Question: I'm trying to solve an equation using but the answer isn't what I expect.
Example:
'''
y2=A2*cos(2*pi*f2*t+phase2) we know A2=.4,f2=6.4951,t=1, trying to find **phase2**
y2=.4*cos(2*pi*6.4951+phase2)
'''
I tried to solve the in maxima but it got rid of the cos function
'''
kill(all);
A:A; phase:phase; solve(A*cos(2*pi*f*t+phase)=0,phase);
'''
The answer that came back was

I thought something like this was suppose to come back
'''
y2 = A2xcos(2pf2t + ph2) =
y2/A2 = cos(2pf2t + ph2) =
arccos(y2/A2) = 2pf2t + ph2 =
arccos(y2/A2) - 2pf2t = ph2
'''
so I could then plug in the vales
Any ideas how to get maxima to get the correct format?
PS: Yes I know I can do it by hand but I have thousands of equations like this and I plan on using octave arrays to call maxima to solve them and bring the answers back into octave.
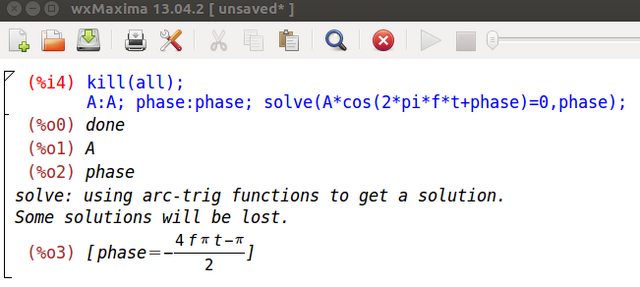
Answer: Well, it seems straightforward.
'''
(%i1) e:A*cos(2*%pi*f*t + phi) = y;
(%o1) cos(2 %pi f t + phi) A = y
(%i2) solve (e, phi);
solve: using arc-trig functions to get a solution.
Some solutions will be lost.
y
(%o2) [phi = acos(-) - 2 %pi f t]
A
(%i3) subst ([A = 0.4, f = 6.4951, t = 1], %o2);
(%o3) [phi = acos(2.5 y) - 12.9902 %pi]
'''
Couple of notes. (1) 'solve' can solve this equation, which is good, but bear in mind that it is fairly limited in its capability, and you can probably make up other equations that it can't solve. There are some other options for solving equations in Maxima, but it general that is a weak area. (2) Maybe instead of switching back and forth between Maxima and Octave, you can just code equation '%o2' in Octave and evaluate that for different values of the parameters.